Field crop: maize
Growth stage: 1
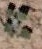
Species: chenopodium